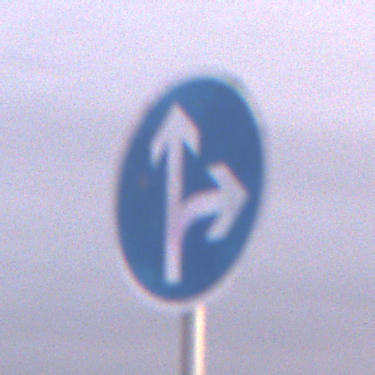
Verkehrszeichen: VorgeschriebeneFahrtrichtungGeradeausOderRechts
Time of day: SunriseSunset
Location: Outdoor (Nature)
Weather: PartlyCloudy
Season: NotSpecified
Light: Natural